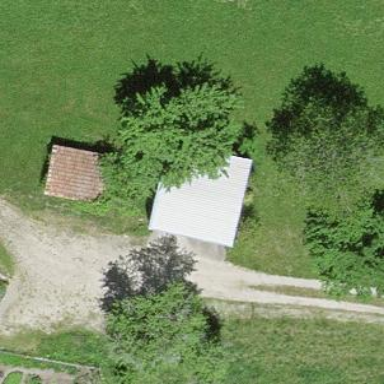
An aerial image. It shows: Shed building.